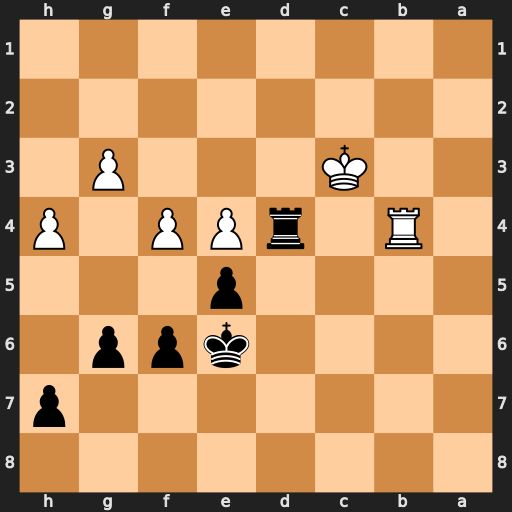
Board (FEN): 8/7p/4kpp1/4p3/1R1rPP1P/2K3P1/8/8
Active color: b
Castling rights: -
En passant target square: -
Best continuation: Rxb4 Kxb4 f5 exf5+ Kxf5 fxe5 Kxe5